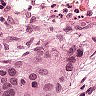
Metastatic tissue present: yes